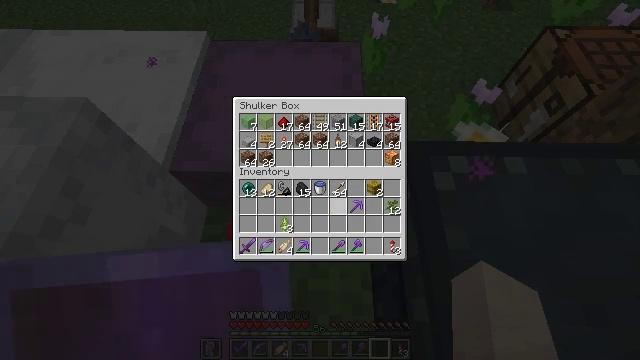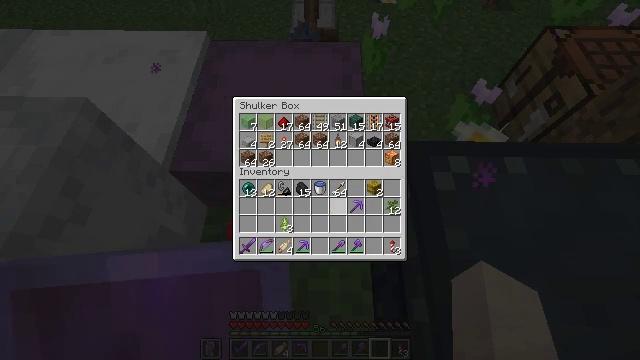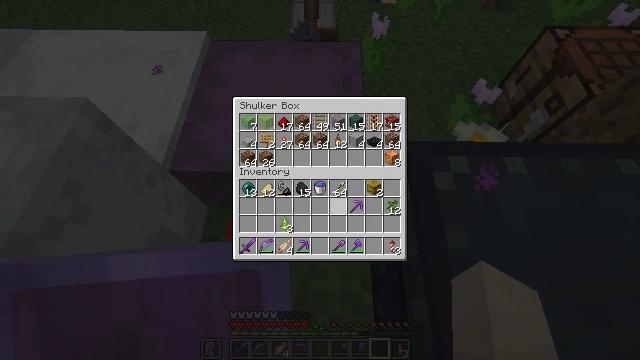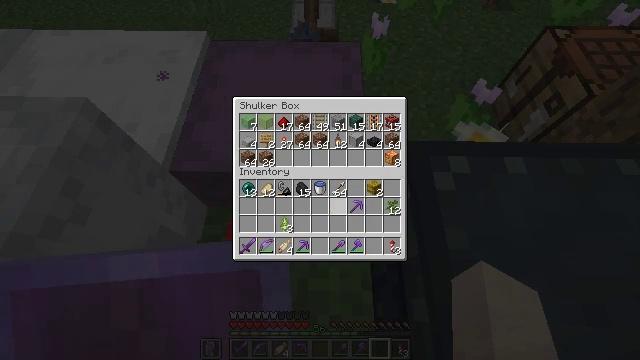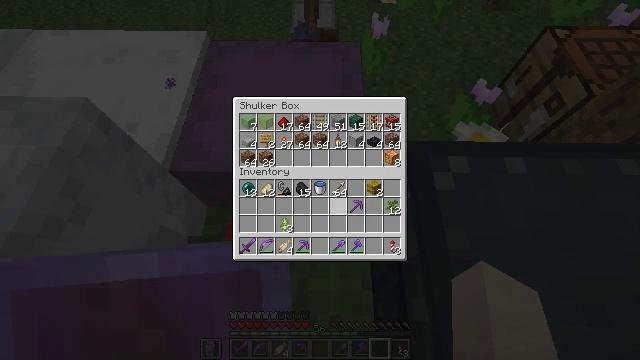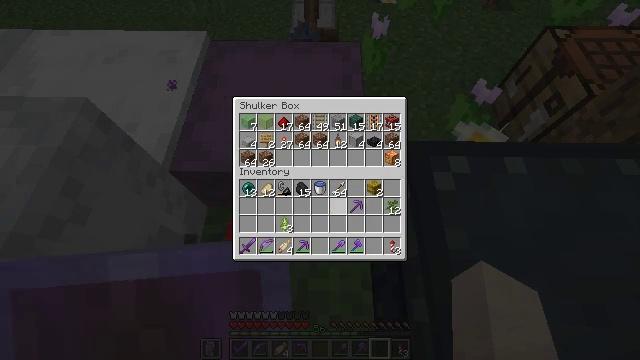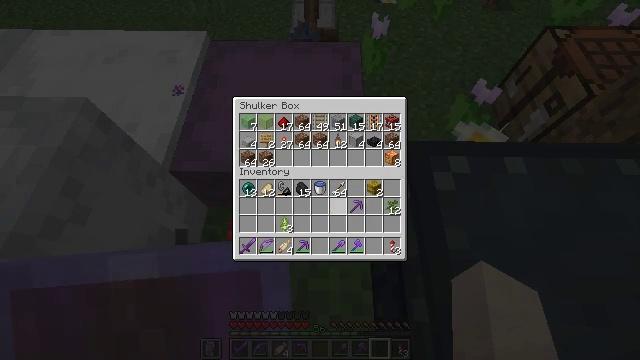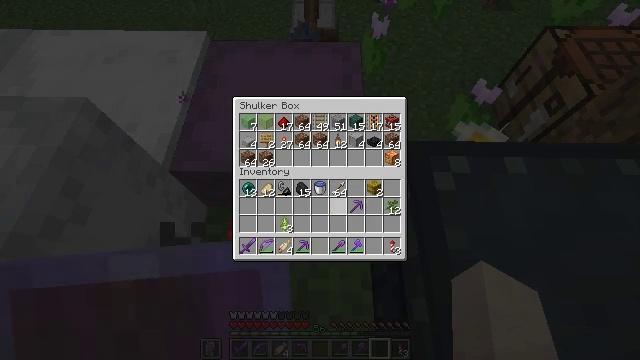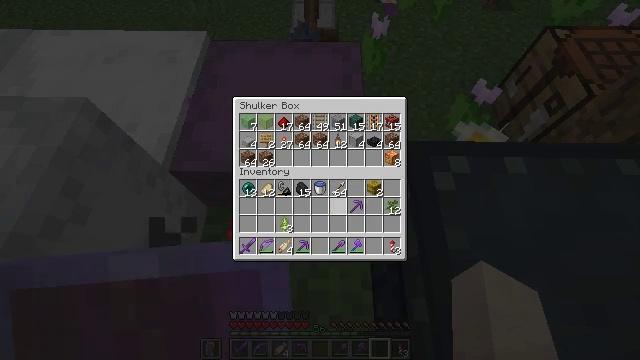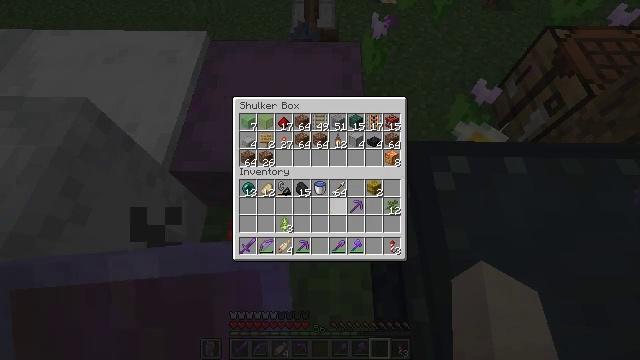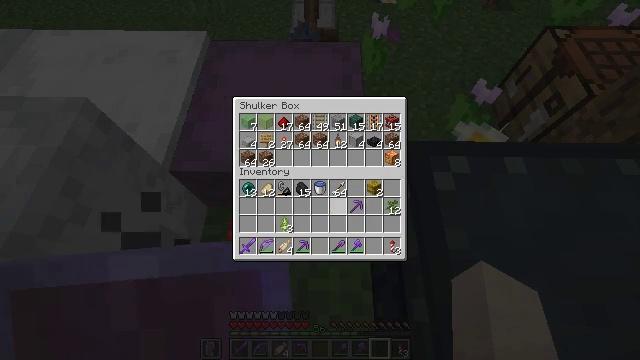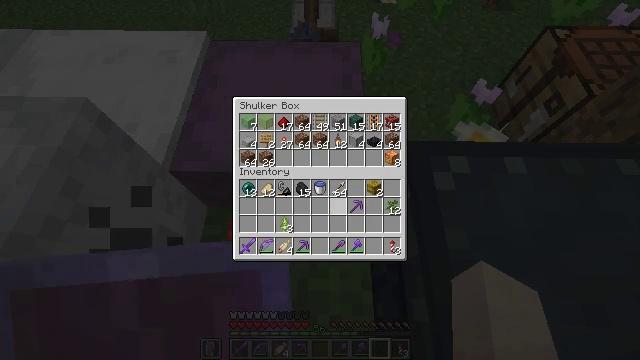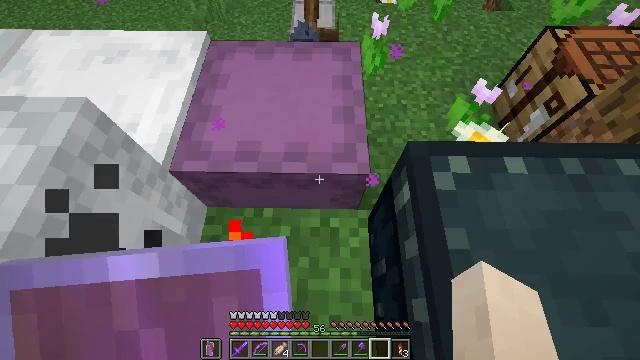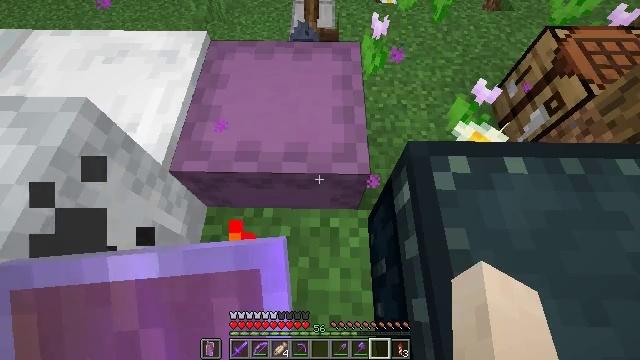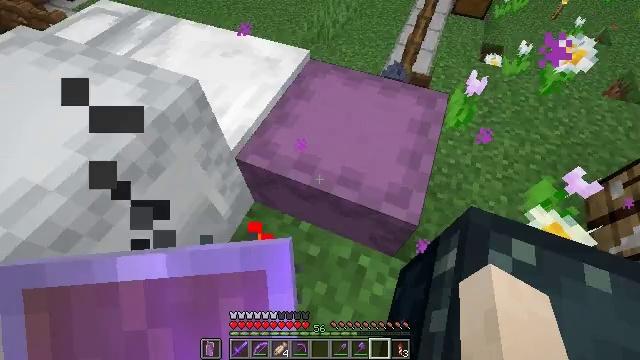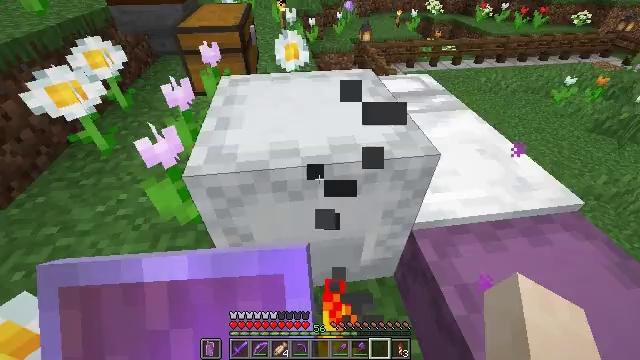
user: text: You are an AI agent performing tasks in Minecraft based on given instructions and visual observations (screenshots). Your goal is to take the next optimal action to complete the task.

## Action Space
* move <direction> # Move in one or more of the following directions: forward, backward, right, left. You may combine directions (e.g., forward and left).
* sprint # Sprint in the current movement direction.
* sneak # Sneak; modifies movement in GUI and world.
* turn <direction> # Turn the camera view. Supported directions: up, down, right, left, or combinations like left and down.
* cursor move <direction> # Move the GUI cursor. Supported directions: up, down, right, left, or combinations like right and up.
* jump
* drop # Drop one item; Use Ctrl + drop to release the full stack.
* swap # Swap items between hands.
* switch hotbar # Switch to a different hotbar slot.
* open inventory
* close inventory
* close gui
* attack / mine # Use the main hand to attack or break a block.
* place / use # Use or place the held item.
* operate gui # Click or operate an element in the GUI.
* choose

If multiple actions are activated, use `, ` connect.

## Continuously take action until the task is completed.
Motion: motion action
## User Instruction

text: Cut down the tree and harvest oak logs.
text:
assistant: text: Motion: no_op
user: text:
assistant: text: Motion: no_op
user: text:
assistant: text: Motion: no_op
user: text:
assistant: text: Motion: no_op
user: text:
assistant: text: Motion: no_op
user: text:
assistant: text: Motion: no_op
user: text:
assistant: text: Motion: no_op
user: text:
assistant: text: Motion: no_op
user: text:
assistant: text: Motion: no_op
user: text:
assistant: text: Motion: no_op
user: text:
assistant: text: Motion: no_op
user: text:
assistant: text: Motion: no_op
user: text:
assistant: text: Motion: no_op
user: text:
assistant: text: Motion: turn left and up
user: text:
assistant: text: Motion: turn left and up
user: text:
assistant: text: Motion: turn left and up
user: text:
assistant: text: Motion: turn left and up
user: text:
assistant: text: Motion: no_op
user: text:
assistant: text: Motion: no_op
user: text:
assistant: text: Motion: no_op
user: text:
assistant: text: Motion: no_op
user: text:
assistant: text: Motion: no_op
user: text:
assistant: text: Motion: no_op
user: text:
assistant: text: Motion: no_op
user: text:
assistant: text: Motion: no_op
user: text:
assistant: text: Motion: open inventory
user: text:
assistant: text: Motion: open inventory
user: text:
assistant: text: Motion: open inventory
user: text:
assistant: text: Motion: open inventory
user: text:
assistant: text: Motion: no_op